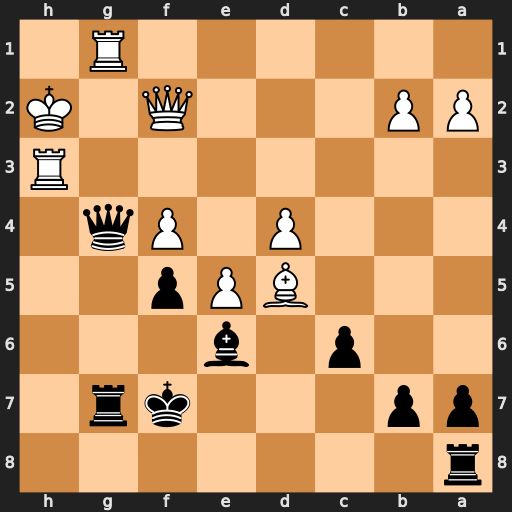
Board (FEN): r7/pp3kr1/2p1b3/3BPp2/3P1Pq1/7R/PP3Q1K/6R1
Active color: b
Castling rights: -
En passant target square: -
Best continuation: Qxh3+ Kxh3 Rh8+ Qh4 Rxh4+